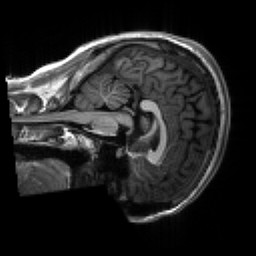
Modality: T1w
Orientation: sagittal
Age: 19
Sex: male
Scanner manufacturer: siemens
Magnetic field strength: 3 T
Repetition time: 2.3 s
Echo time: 0.00267 s